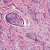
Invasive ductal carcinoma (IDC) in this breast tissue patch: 1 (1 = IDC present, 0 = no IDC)